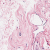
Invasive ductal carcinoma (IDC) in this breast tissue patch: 0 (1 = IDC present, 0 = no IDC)